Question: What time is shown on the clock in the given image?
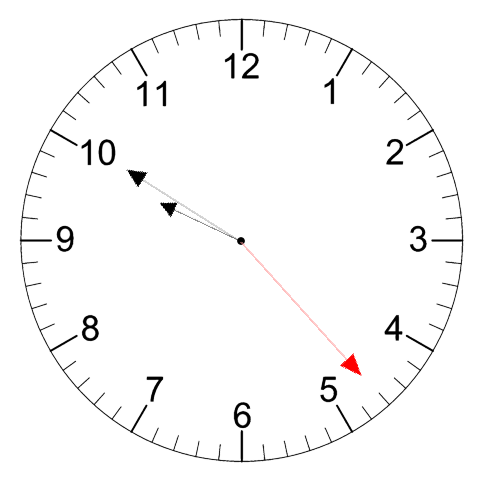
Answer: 09:50:23